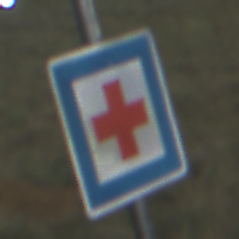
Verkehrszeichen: ErsteHilfe
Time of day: Night
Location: Outdoor (Nature)
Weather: Clear
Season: NotSpecified
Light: Natural